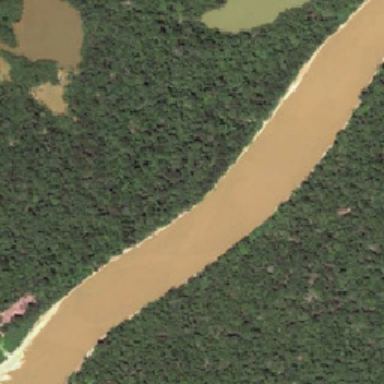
The river extends across the forest in several ponds .